Field crop: maize
Growth stage: 2
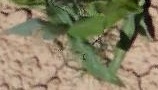
Species: maize